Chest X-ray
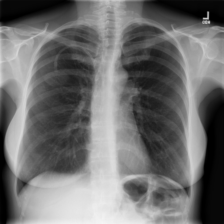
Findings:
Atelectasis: negative
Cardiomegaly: negative
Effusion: negative
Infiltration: negative
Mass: negative
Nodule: negative
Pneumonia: negative
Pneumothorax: negative
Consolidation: negative
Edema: negative
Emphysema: negative
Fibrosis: negative
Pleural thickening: negative
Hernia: negative